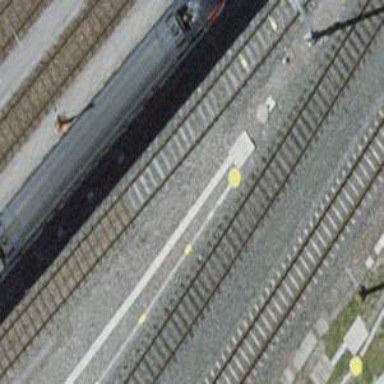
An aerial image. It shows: Disused railway yard with one track and overhead contact line electrification.